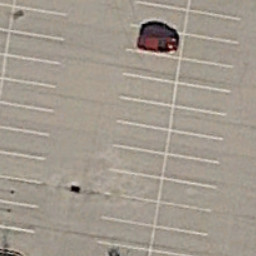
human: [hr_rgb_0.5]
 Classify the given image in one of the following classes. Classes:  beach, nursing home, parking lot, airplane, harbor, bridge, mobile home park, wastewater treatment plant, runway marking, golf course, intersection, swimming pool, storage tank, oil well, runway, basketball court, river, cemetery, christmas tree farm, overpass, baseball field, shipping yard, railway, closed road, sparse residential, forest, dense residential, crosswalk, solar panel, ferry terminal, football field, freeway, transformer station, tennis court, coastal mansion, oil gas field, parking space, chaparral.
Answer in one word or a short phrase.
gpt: parking space